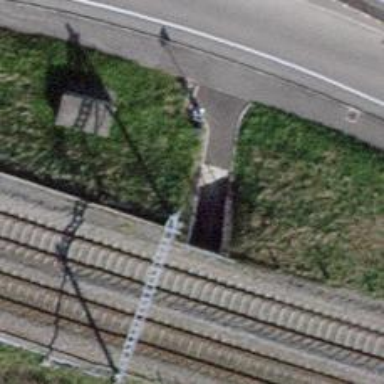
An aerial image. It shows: Tunnel.